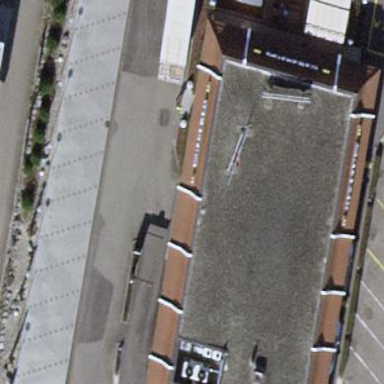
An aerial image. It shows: Fast food restaurant building.